Interaction volume radius: 5 \u00c5
Interaction volume height: 15 \u00c5
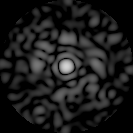
Disorder parameter: 0.7938